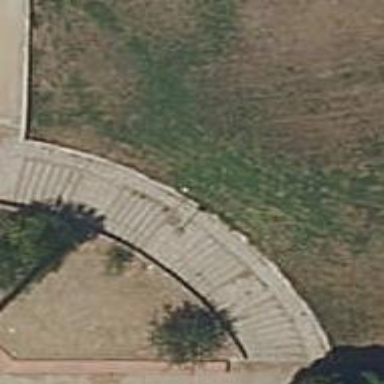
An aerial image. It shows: Steps made of paving stones.